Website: macys
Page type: delivery-shipping
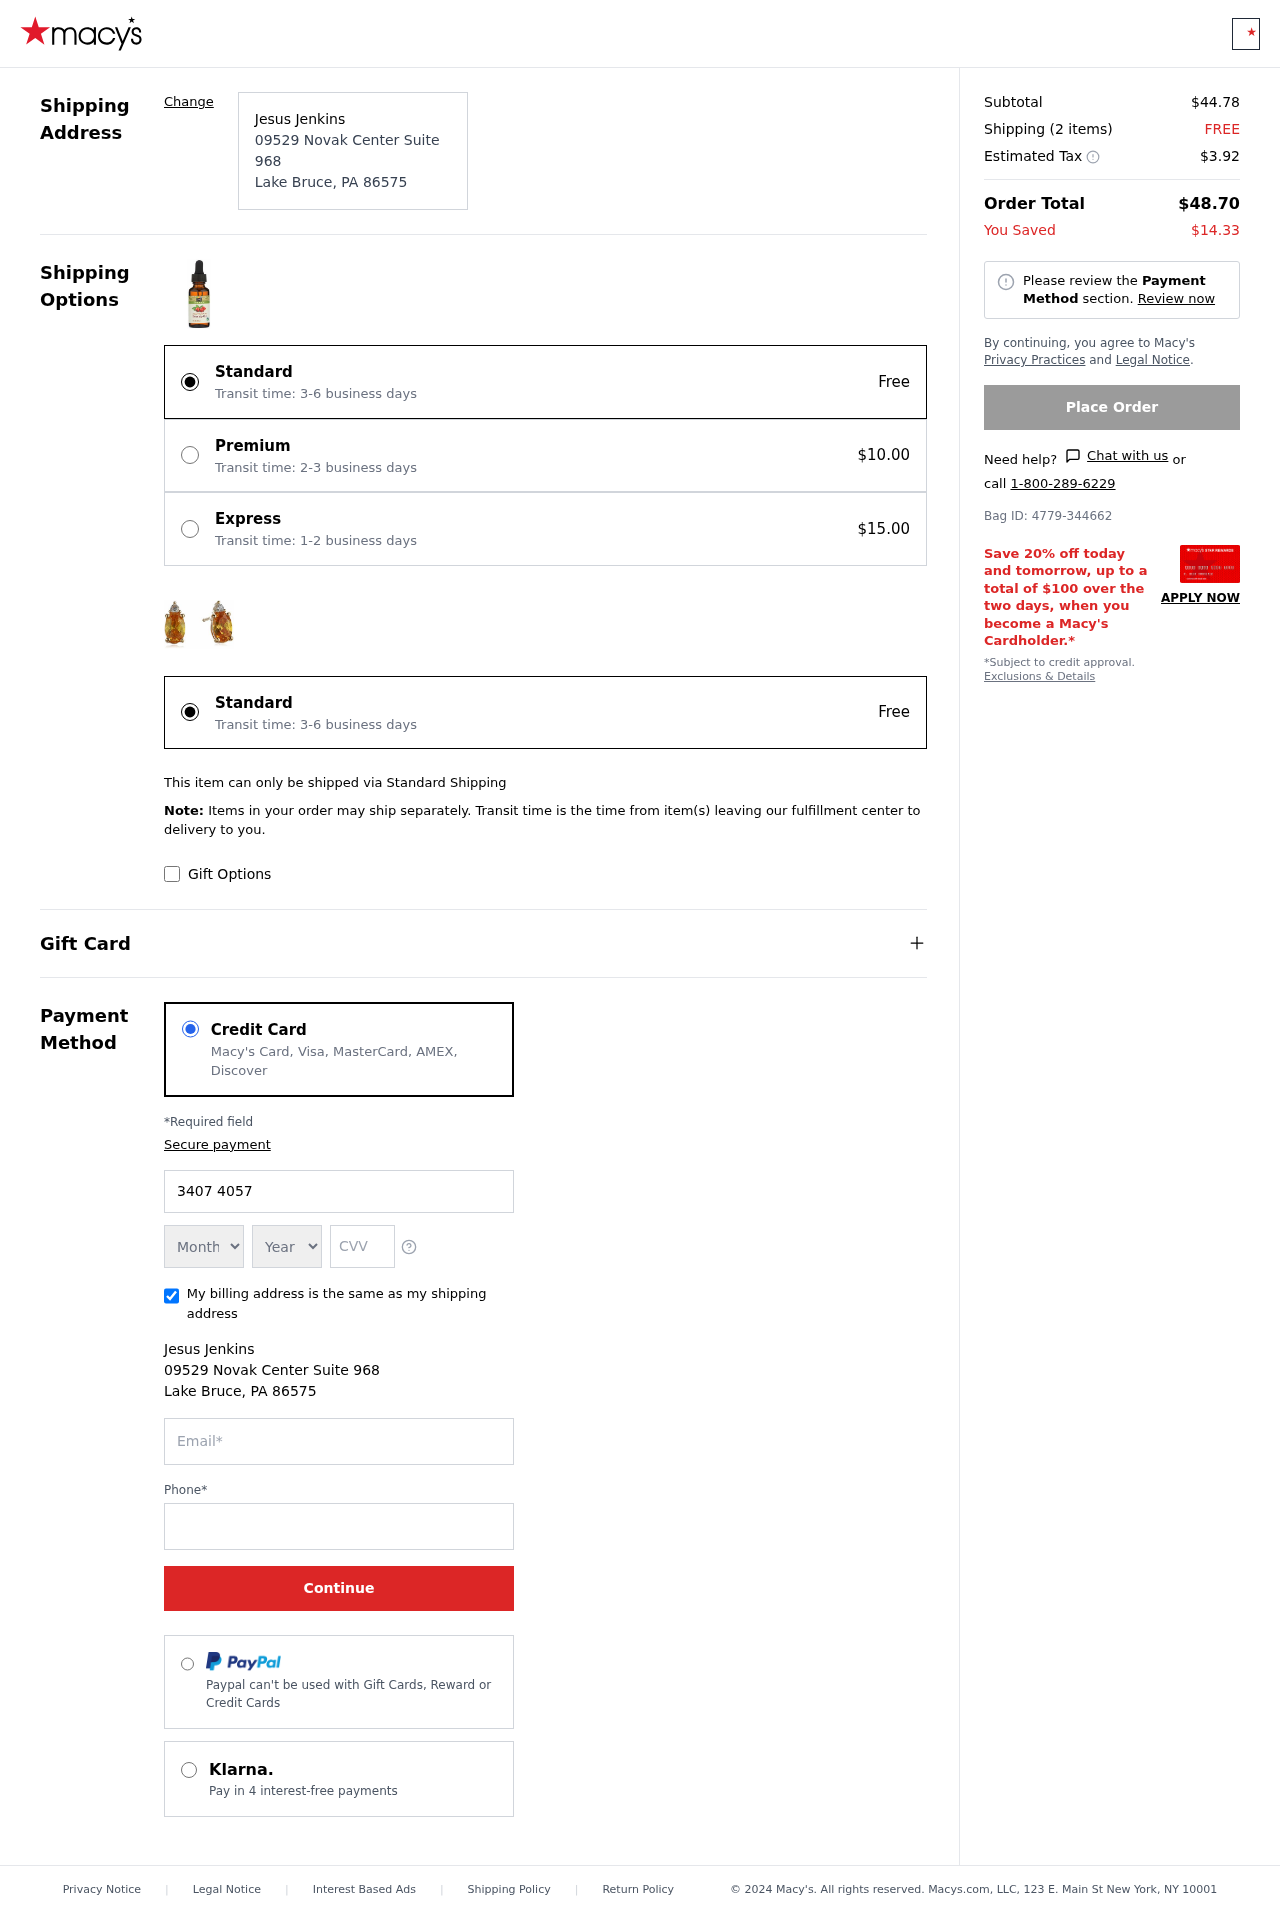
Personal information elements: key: PII_CARD_EXPIRY_MONTH
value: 11
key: PII_CARD_EXPIRY_YEAR
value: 27
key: PII_CITY
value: Lake Bruce
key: PII_CITY_STATE_ZIP
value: Lake Bruce, PA 86575
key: PII_FULLNAME
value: Jesus Jenkins
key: PII_POSTCODE
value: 86575
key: PII_STATE_ABBR
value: PA
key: PII_STREET
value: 09529 Novak Center Suite 968
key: PII_CARD_NUMBER
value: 3407 4057 2641 355
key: PII_CARD_CVV
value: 8223
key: PII_EMAIL
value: jjenkins@yahoo.com
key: PII_PHONE
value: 9982537453
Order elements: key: ORDER_SUBTOTAL
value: $44.78
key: ORDER_NUM_ITEMS
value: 2
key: ORDER_SHIPPING_COST
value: FREE
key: ORDER_TAX
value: $3.92
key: ORDER_TOTAL
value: $48.70
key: ORDER_SAVINGS
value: $14.33
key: ORDER_BAG_ID
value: Bag ID: 4779-344662